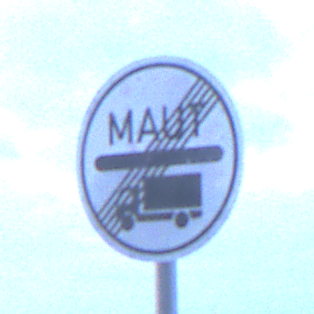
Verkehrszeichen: EndeMautpflicht
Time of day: Dawn
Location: Outdoor (Urban)
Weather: PartlyCloudy
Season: NotSpecified
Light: Natural